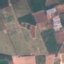
Label: PermanentCrop